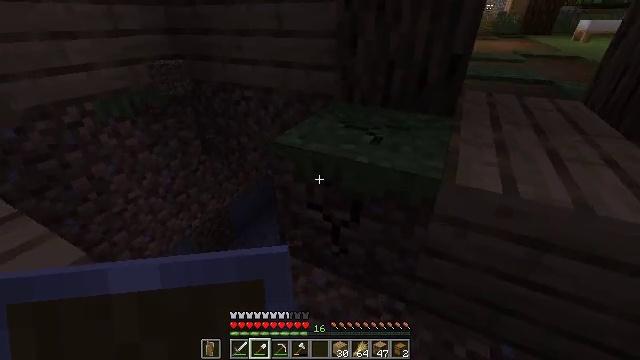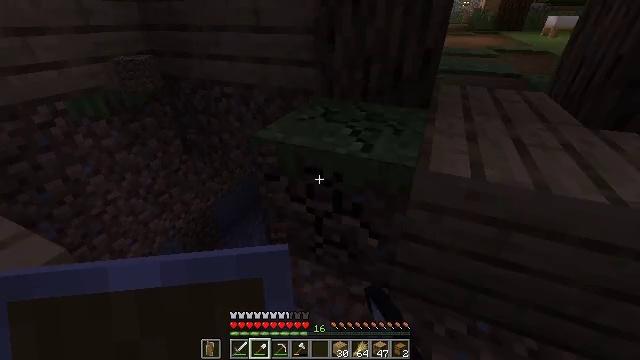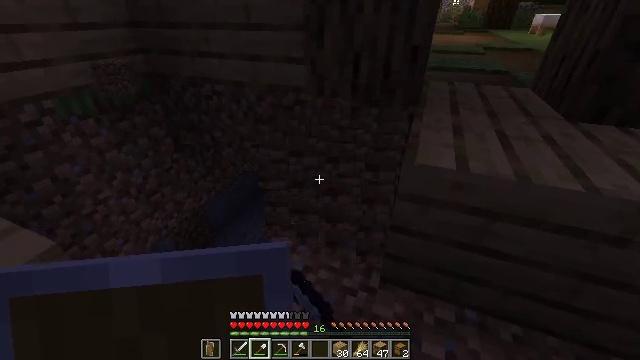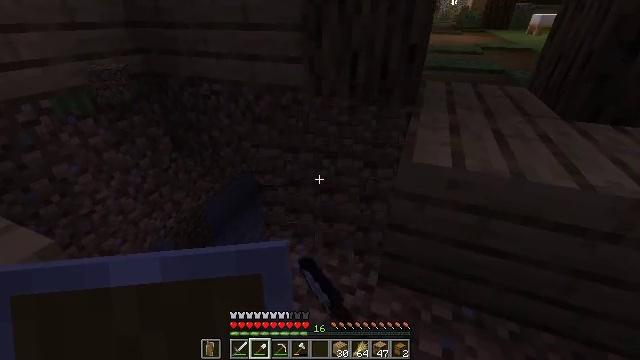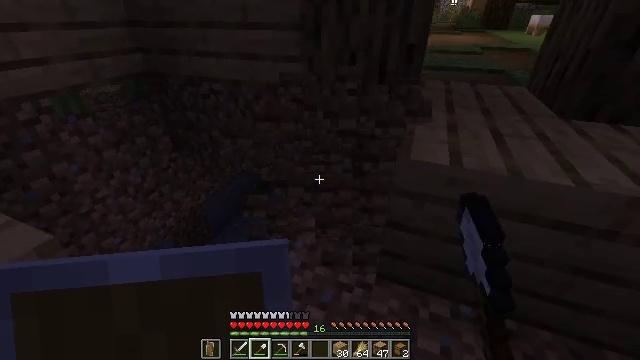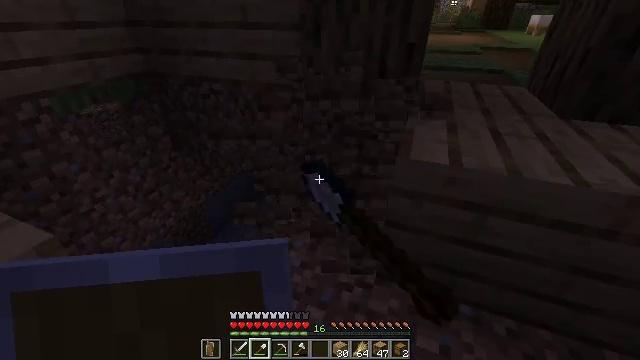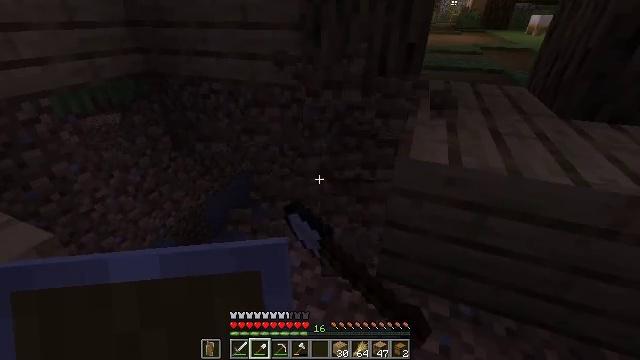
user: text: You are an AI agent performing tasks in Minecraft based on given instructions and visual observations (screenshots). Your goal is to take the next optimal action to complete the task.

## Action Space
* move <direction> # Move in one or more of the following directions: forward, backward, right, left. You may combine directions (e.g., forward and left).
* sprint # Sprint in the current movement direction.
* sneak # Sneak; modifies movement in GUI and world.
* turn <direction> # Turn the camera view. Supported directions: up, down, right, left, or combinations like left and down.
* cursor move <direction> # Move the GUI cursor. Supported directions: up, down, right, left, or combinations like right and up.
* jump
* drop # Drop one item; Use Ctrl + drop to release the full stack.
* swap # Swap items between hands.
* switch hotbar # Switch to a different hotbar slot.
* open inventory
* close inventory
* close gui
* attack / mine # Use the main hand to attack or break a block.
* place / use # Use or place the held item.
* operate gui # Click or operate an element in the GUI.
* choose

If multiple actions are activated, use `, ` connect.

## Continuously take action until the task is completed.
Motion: motion action
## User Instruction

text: Mine grass block from the ground.
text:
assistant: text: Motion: turn right, attack / mine
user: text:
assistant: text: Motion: turn right, attack / mine
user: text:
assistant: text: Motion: attack / mine
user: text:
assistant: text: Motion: attack / mine
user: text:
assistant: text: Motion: attack / mine
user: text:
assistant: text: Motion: attack / mine
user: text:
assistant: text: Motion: attack / mine